Question: I'm trying to draw a monthly bar chart using Flot library. The alignment with the month center is completely wrong with the x axis. I've created a <URL> to show the problem.
Intuitively when giving
'''
bars: {
show: true,
fillColor: '#4682b4',
barWidth: 15 * 24 * 60 * 60 * 1000,
align: 'center'
},
'''
I suppose the bar should align with the tick on the center, but is not! The result I'm expecting is the following:

Thanks a lot!
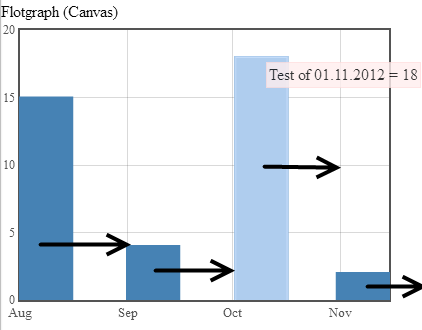
Answer: Instead of showing just the month, include %d in the time format and you'll see what's happening. Flot makes room for centered bars by subtracting half the bar's width from the axis min. So the bar is centered, but the x-axis ticks aren't what you expect.
I'm investigating what we can do about this; in the meantime you can either set an explicit minimum (which will either cut off the first bar or add undesirable white space to the left of it), or provide an array of ticks explicitly.
You may also want to try 0.7 instead of master, since it likely doesn't exhibit this problem.
I'll update this answer when I've finished examining the code.